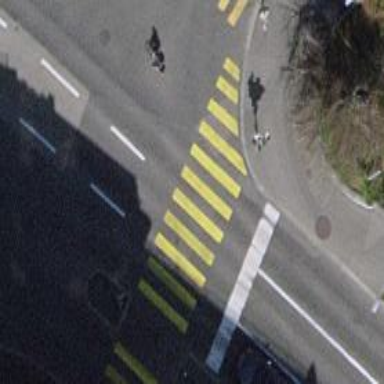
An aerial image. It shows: Road crossing with traffic signals.